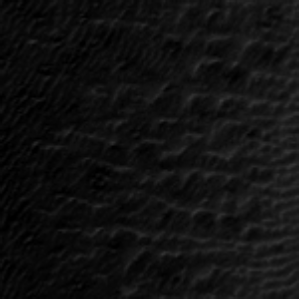
Label: frost